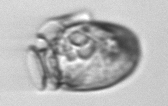
Label: Dinophysis_acuminata